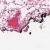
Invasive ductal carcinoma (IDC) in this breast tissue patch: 0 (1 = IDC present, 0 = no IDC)